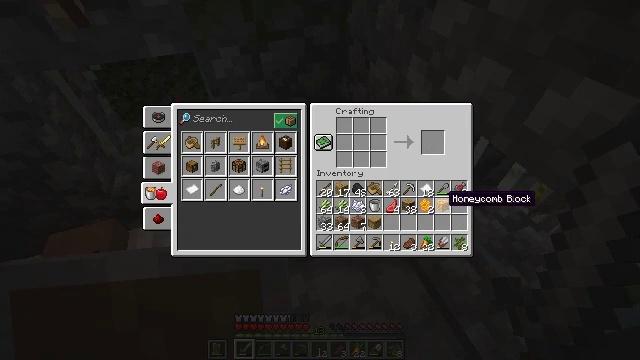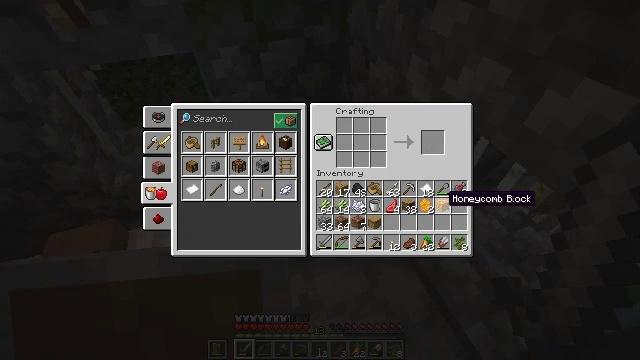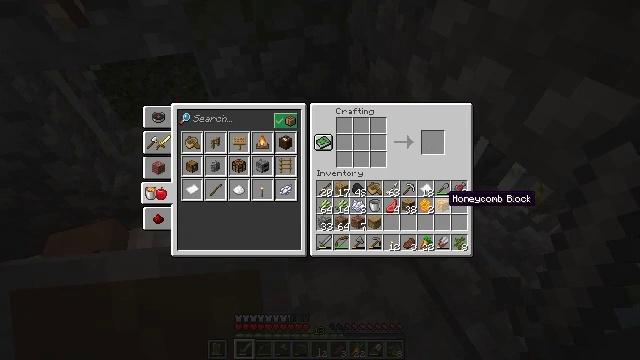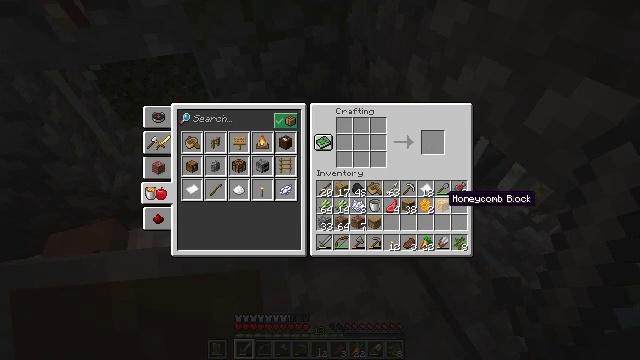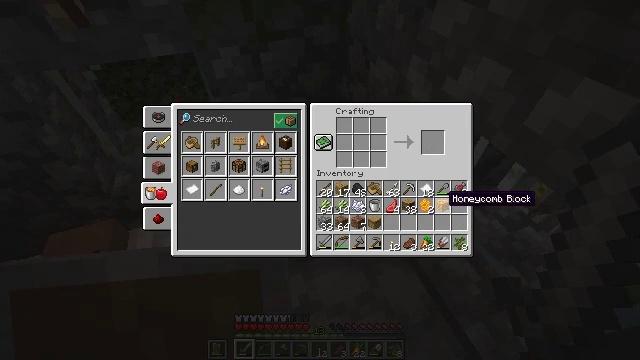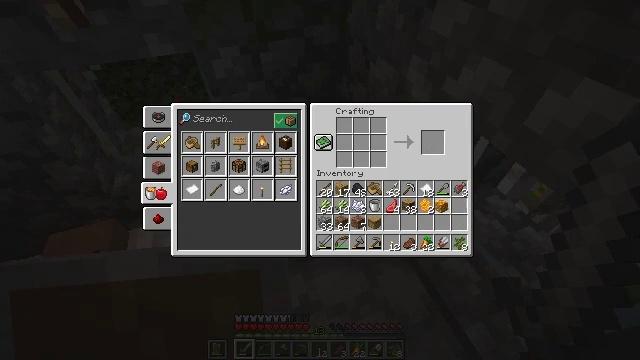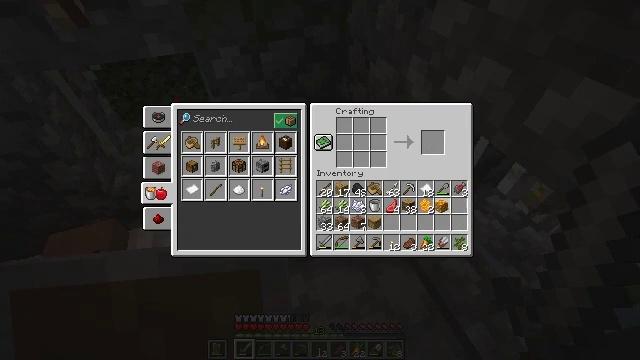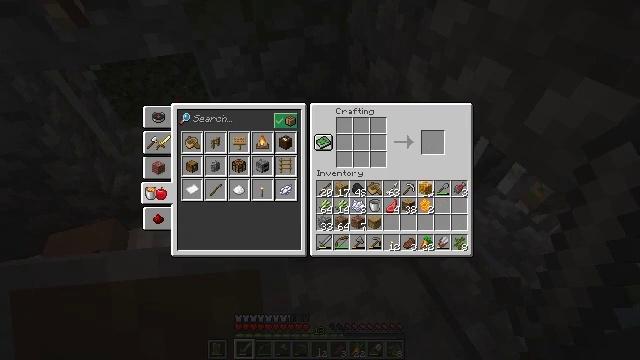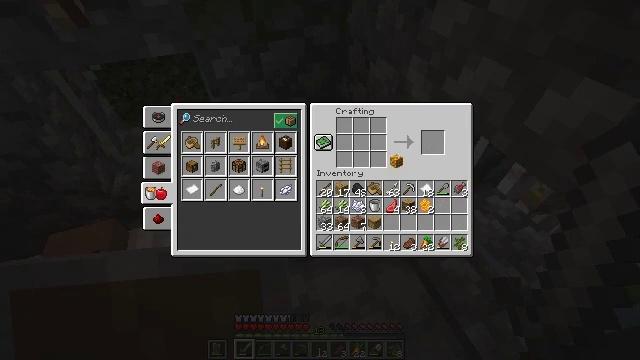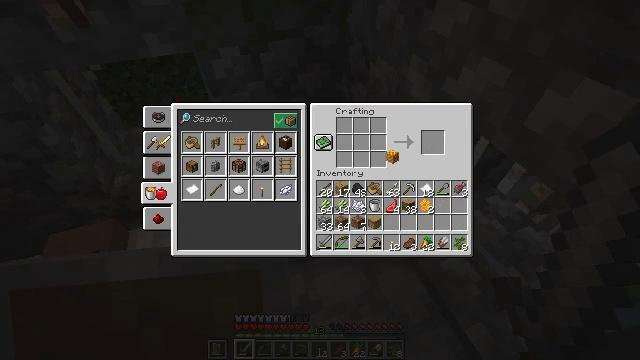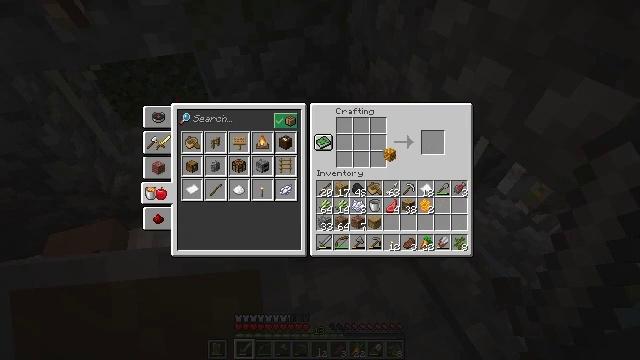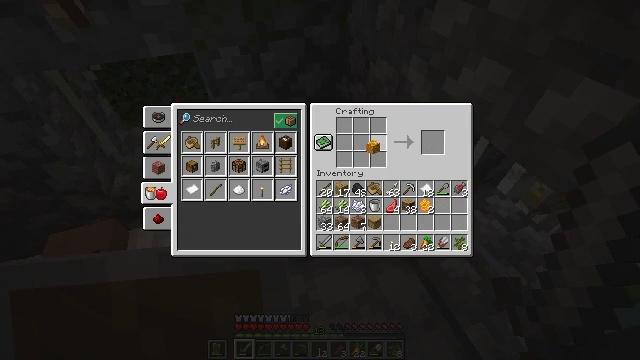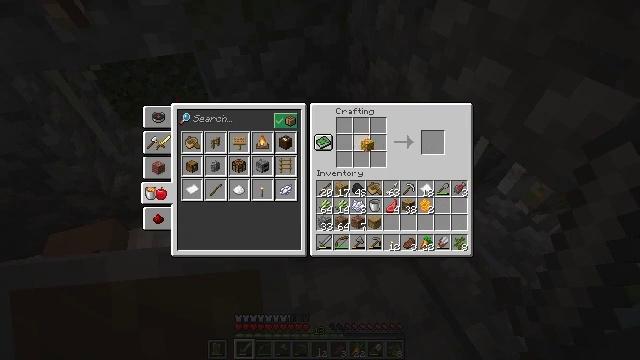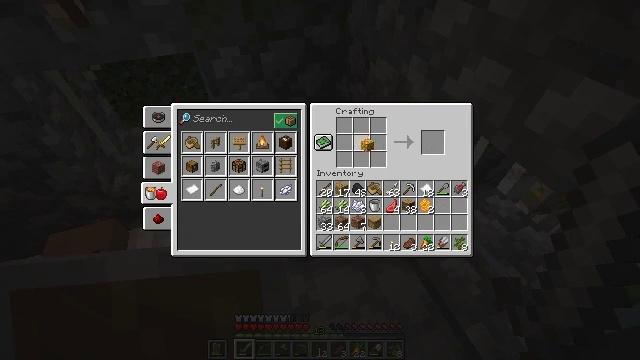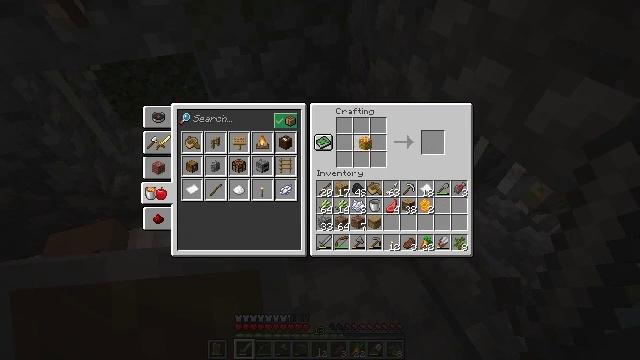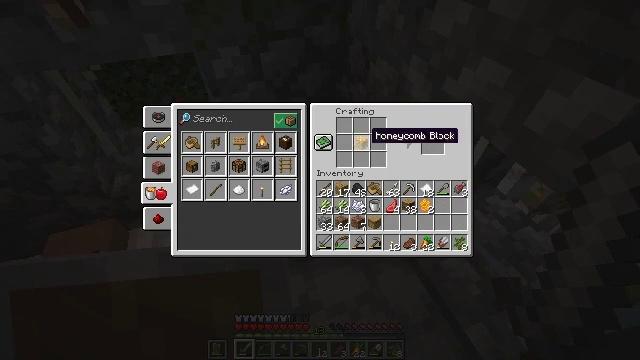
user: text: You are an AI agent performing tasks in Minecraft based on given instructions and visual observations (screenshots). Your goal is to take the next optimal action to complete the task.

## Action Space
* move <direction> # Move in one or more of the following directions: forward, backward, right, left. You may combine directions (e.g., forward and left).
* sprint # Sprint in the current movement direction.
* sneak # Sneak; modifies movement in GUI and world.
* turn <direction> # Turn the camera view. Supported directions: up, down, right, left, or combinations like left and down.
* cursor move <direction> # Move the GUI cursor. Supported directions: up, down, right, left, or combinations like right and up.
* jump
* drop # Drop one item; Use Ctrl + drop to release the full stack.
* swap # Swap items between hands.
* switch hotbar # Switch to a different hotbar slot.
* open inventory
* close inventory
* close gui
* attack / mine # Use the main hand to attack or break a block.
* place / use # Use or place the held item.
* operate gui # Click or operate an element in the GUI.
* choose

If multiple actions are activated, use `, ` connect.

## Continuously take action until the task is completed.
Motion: motion action
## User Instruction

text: Create paper in the crafting menu.
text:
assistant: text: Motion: no_op
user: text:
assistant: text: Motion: no_op
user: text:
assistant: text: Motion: no_op
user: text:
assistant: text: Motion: no_op
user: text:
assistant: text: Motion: attack / mine
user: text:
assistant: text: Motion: attack / mine
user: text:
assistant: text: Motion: turn left and up
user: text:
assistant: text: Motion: turn left and up
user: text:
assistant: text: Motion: no_op
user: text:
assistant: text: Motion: no_op
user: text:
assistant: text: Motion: turn left and up
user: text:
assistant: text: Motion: no_op
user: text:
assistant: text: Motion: attack / mine
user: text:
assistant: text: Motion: attack / mine
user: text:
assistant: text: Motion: no_op
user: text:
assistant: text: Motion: no_op
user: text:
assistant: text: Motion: no_op
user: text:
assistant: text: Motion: no_op
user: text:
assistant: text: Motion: no_op
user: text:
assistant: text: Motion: turn right and down
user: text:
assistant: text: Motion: turn right and down
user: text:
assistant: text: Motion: no_op
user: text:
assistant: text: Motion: turn left
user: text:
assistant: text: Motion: turn left and up
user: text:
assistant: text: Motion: turn left and up
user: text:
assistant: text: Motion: turn left
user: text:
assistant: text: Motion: no_op
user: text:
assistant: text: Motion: no_op
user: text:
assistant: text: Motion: attack / mine
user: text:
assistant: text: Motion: attack / mine